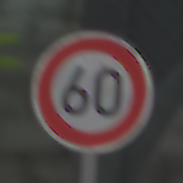
Verkehrszeichen: Geschwindigkeit60
Umgebung: Outdoor, Suburban
Tageszeit: Midday
Wetter: Clear
Licht: Natural
Jahreszeit: NotSpecified
Kontrast: HighContrast